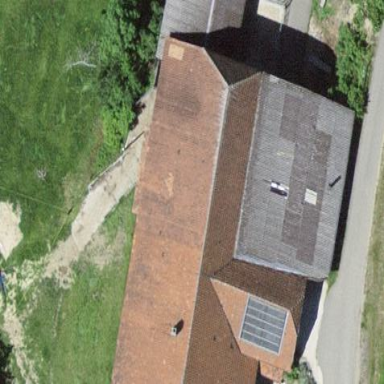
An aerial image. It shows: Farm building.